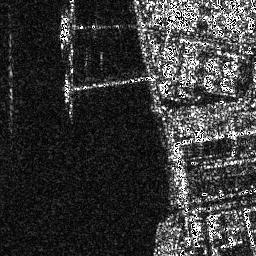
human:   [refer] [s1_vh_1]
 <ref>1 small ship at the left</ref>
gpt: <box>[[23, 28, 26, 39, 0]]</box>